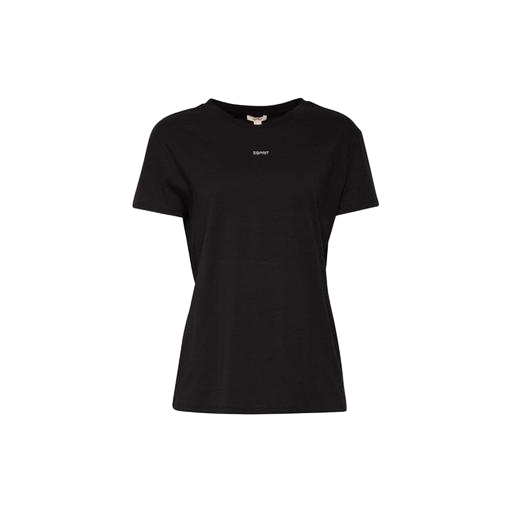
black classic tee, black melrose t-shirt, black classic round neck t-shirt, white background